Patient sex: F
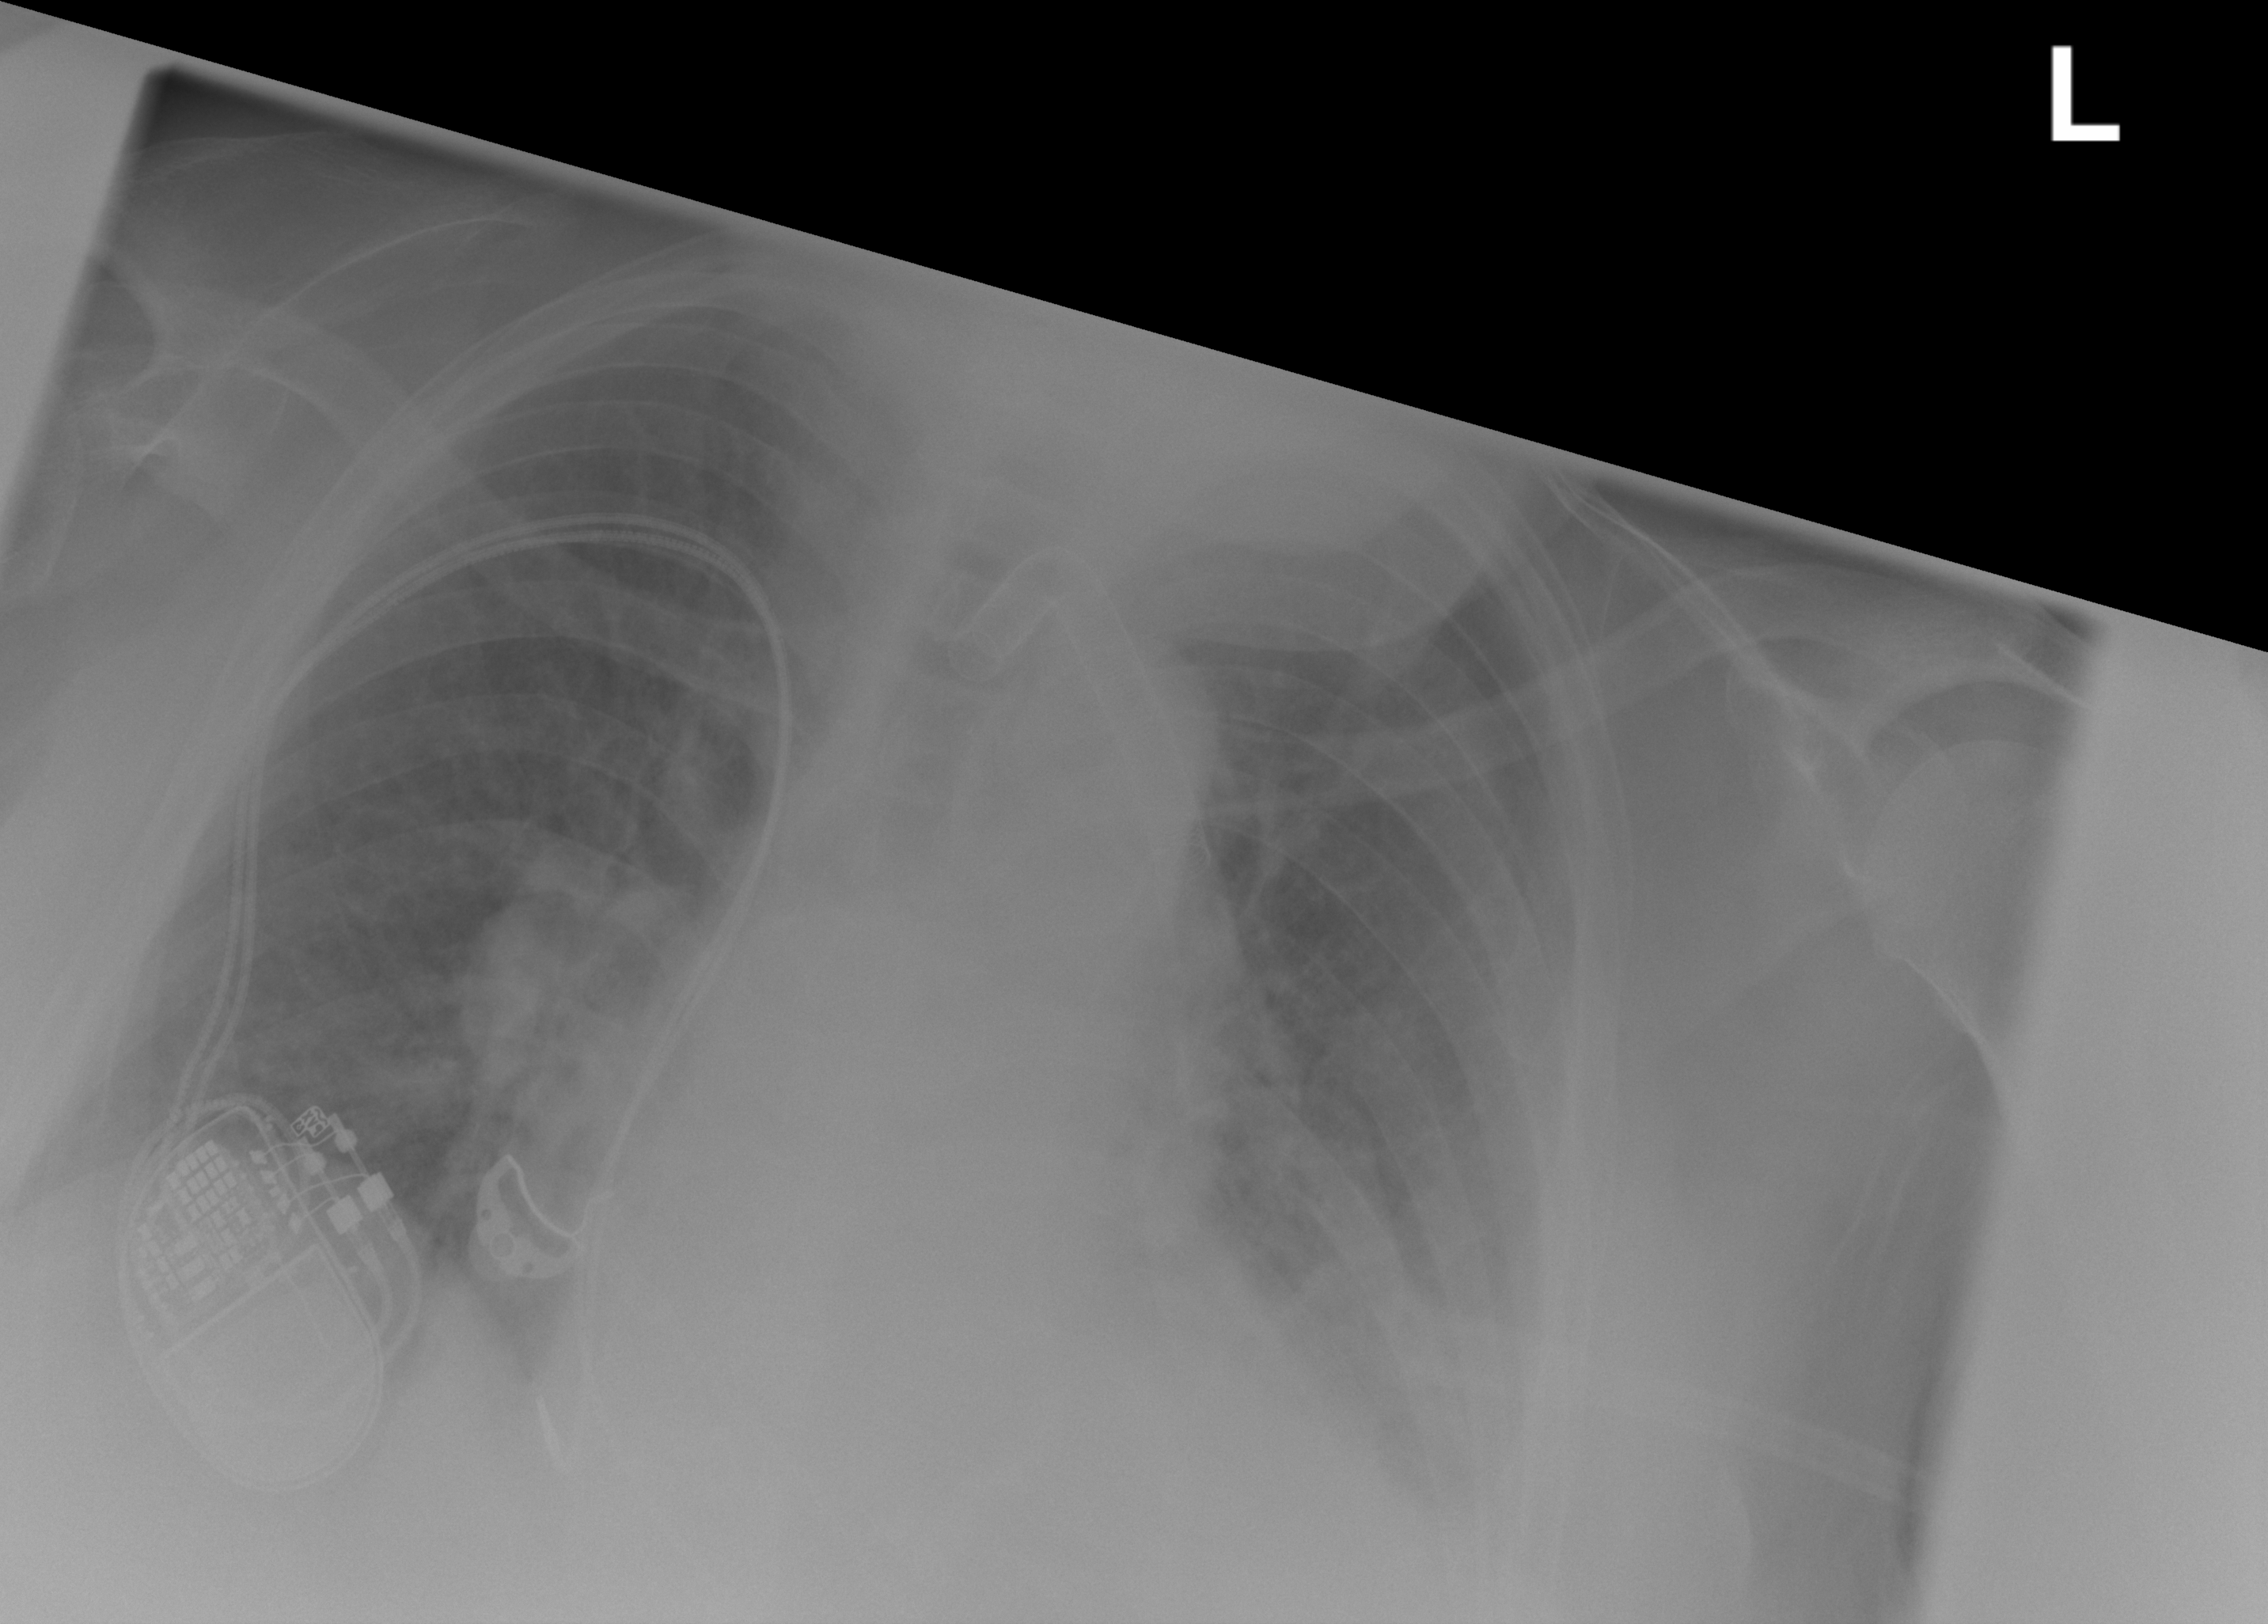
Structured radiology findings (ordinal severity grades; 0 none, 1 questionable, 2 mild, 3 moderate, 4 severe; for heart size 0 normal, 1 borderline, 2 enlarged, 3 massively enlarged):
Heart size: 2
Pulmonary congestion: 2
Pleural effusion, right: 0
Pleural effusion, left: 2
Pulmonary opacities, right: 2
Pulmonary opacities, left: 2
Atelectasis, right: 0
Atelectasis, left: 2